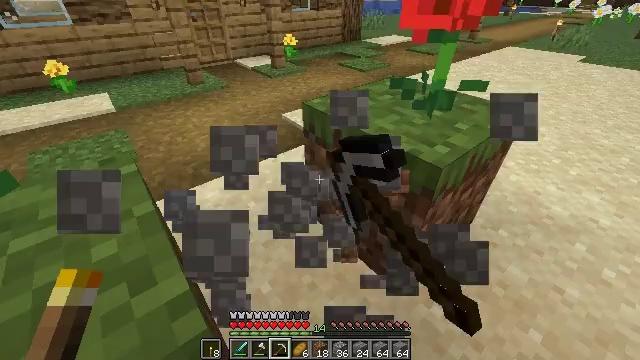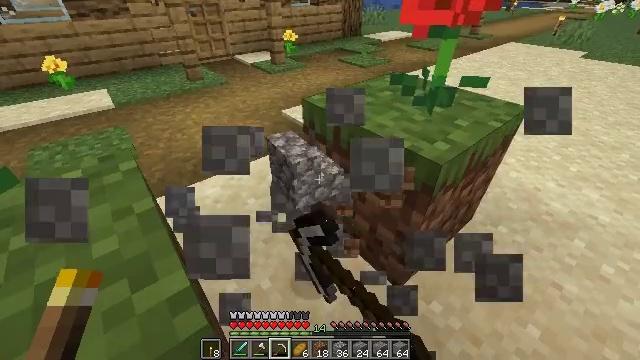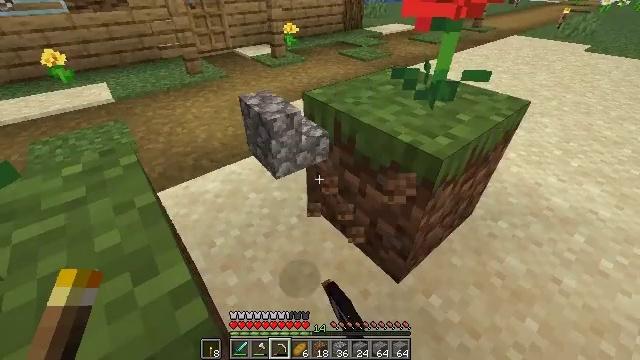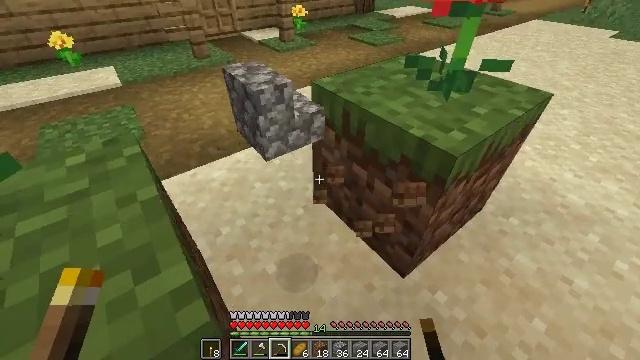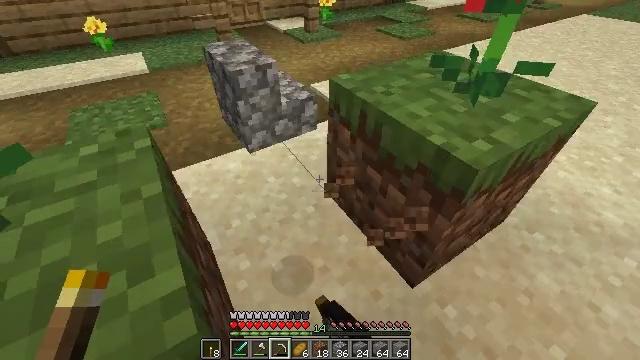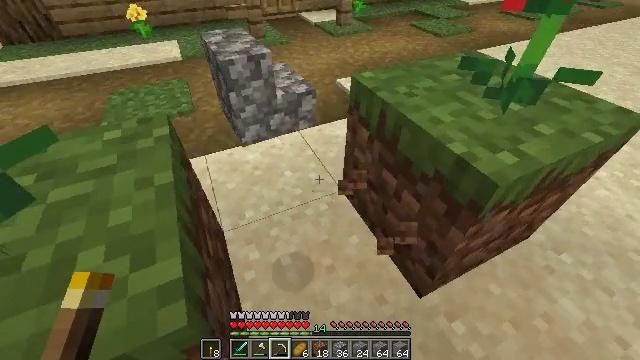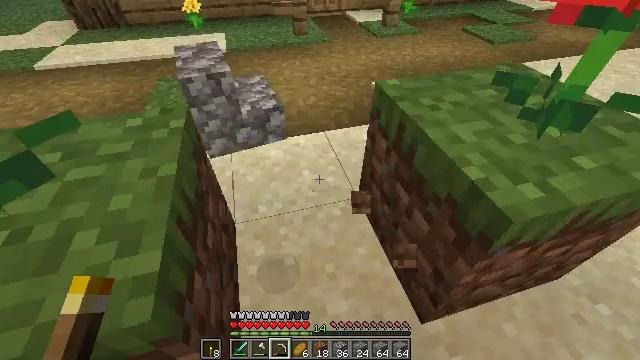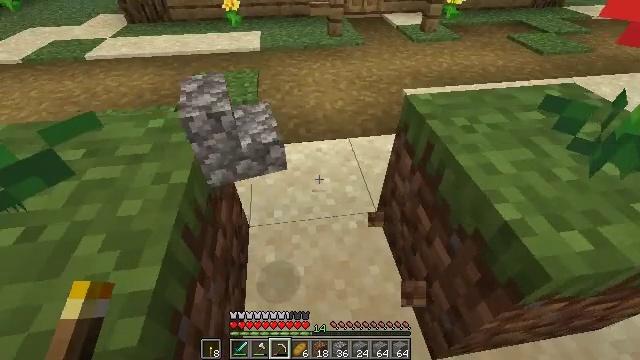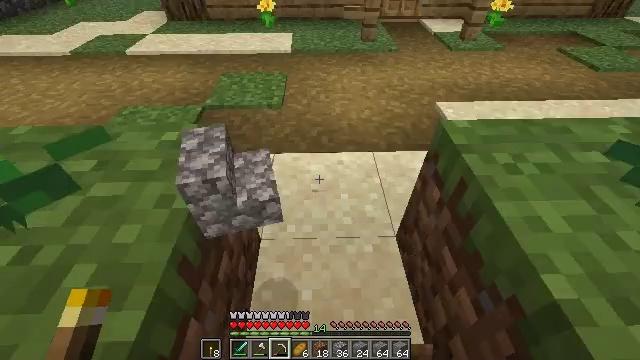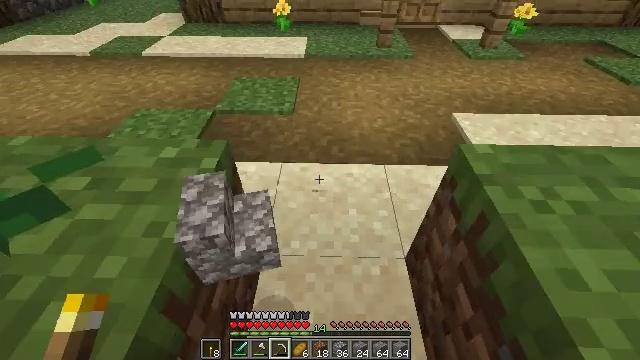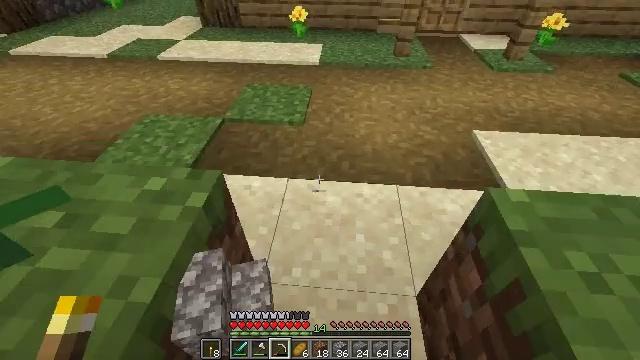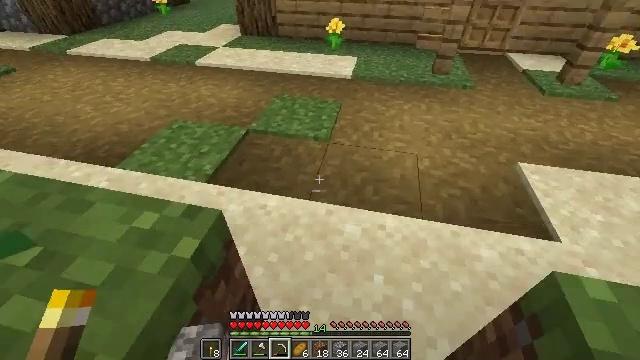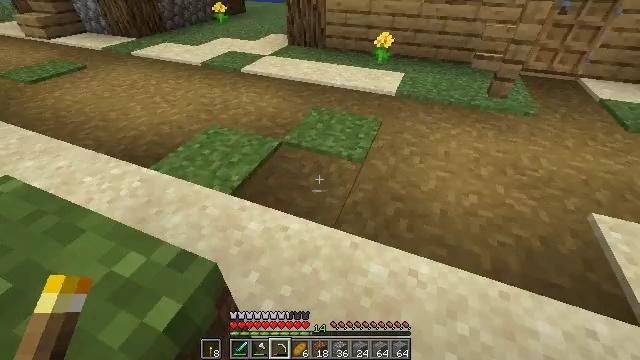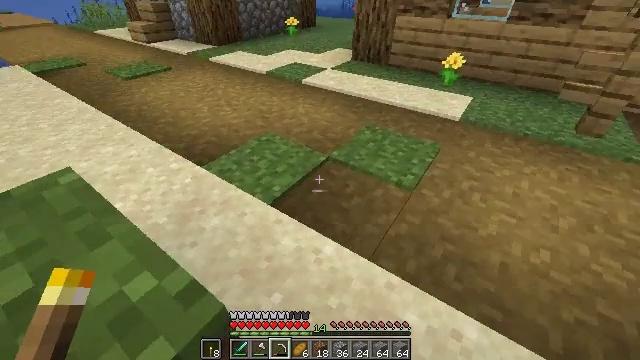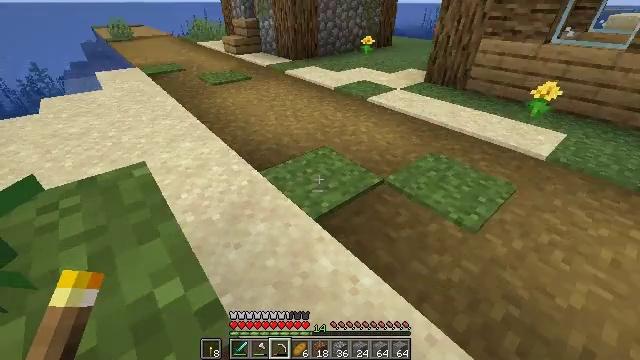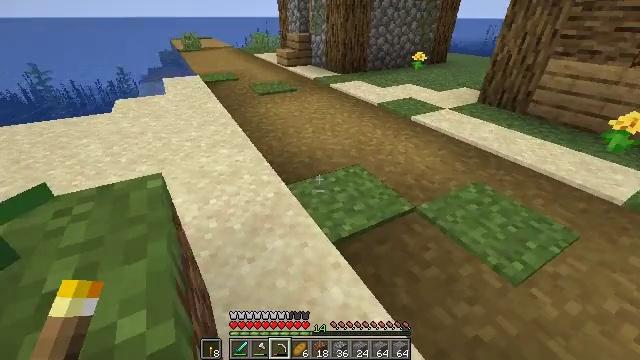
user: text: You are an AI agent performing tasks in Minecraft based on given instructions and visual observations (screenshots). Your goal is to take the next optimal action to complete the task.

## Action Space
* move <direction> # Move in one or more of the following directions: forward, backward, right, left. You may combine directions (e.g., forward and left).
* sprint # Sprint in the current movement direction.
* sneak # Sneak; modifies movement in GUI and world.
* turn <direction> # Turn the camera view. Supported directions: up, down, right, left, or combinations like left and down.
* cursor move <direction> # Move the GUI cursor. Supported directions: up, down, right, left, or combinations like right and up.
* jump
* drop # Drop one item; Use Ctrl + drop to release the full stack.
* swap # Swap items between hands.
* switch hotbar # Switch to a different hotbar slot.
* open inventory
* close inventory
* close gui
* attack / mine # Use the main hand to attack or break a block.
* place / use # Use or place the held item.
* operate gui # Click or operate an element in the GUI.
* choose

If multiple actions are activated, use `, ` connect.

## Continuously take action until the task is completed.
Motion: motion action
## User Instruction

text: Break the oak stairs.
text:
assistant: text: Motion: attack / mine
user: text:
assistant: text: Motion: turn down, attack / mine
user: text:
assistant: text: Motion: move forward, turn left and down, attack / mine
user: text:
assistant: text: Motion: move forward, turn left and down
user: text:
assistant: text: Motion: move forward, turn left and down
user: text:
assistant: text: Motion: move forward, turn left
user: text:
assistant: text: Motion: move forward, turn left
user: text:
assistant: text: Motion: move forward, turn left
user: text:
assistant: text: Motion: move forward, turn left
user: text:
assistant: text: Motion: move forward, turn left
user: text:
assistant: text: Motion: move forward, turn left and up
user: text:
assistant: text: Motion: move forward, turn left and up
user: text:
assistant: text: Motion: move forward, turn left and up
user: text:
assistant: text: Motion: move forward, turn left and up
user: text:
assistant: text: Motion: move forward, turn left and up
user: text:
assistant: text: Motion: turn left and up
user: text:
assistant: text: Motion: turn left
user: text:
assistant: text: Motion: no_op
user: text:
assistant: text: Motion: no_op
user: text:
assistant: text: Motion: no_op
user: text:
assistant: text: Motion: turn left
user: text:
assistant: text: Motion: turn left
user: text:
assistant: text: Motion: turn left and up
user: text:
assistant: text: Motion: move forward, turn left and up
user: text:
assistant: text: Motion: move forward, turn left
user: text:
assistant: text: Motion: move forward
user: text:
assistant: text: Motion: move forward
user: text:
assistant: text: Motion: no_op
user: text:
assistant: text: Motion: no_op
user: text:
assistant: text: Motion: no_op